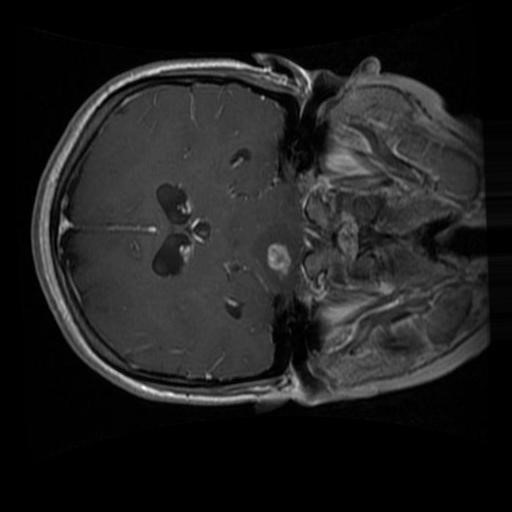
Label: brain_glioma